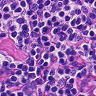
Metastatic tissue present: no